Question: i am using Interop.Excel to export data from datatable and generate line chart too.
i could successfully export data to excel from data like this way
'''
public static bool Export(System.Data.DataTable dt, string sheetName)
{
object Missing = System.Reflection.Missing.Value;
Excel.Application oXL;
Excel.Workbook oWB;
Excel.Worksheet oSheet;
Excel.Range oRange;
try
{
// Start Excel and get Application object.
oXL = new Excel.Application();
// Set some properties
oXL.Visible = false;
oXL.DisplayAlerts = false;
// Get a new workbook.
oWB = oXL.Workbooks.Add(Missing);
// Get the Active sheet
oSheet = (Excel.Worksheet)oWB.ActiveSheet;
oSheet.Name = sheetName;
oSheet.Cells[1, 1] = "Daily Finished Job History " + DateTime.Now.ToString("dd/MM/yyyy");
oSheet.get_Range("A1", "A1").ColumnWidth = 13;
oSheet.get_Range("B1", "B1").ColumnWidth = 13;
oSheet.get_Range("C1", "C1").ColumnWidth = 25;
oSheet.get_Range("A1", "C1").Font.Size = 14;
oSheet.get_Range("A1", "C1").Font.Bold = true;
oSheet.get_Range("A1", "C1").Merge(true);
oSheet.get_Range("A1", "C1").Cells.HorizontalAlignment = Excel.XlHAlign.xlHAlignCenter;
oSheet.get_Range("A3", "C3").Font.Bold = true;
int rowCount = 3;
for (int i = 1; i < dt.Columns.Count + 1; i++)
{
oSheet.Cells[rowCount, i] = dt.Columns[i - 1].ColumnName;
}
foreach (DataRow dr in dt.Rows)
{
rowCount += 1;
for (int i = 1; i < dt.Columns.Count + 1; i++)
{
oSheet.Cells[rowCount, i] = dr[i - 1].ToString();
}
}
// Resize the columns
oRange = oSheet.get_Range(oSheet.Cells[1, 1],
oSheet.Cells[rowCount, dt.Columns.Count]);
//oRange.EntireColumn.AutoFit();
// Save the sheet and close
oSheet = null;
oRange = null;
string strParentDirectory = GetParentDirectory();
strParentDirectory = strParentDirectory + "\Data";
if (!Directory.Exists(strParentDirectory))
{
Directory.CreateDirectory(strParentDirectory);
}
string strFileName = strParentDirectory + "\DailyFinishedJobHistory_" + DateTime.Now.ToString("yyyyMMdd") + ".xls";
if (File.Exists(strFileName))
{
File.Delete(strFileName);
}
FileStream file = new FileStream(strFileName, FileMode.Create);
file.Close();
oWB.SaveAs(strFileName, Excel.XlFileFormat.xlWorkbookNormal,
Missing, Missing, Missing, Missing,
Excel.XlSaveAsAccessMode.xlExclusive,
Missing, Missing, Missing,
Missing, Missing);
oWB.Close(Missing, Missing, Missing);
oWB = null;
oXL.Quit();
}
catch
{
throw;
}
finally
{
// Clean up
// NOTE: When in release mode, this does the trick
GC.WaitForPendingFinalizers();
GC.Collect();
GC.WaitForPendingFinalizers();
GC.Collect();
}
return true;
}
public static string GetParentDirectory()
{
System.IO.DirectoryInfo myDirectory = new DirectoryInfo(Environment.CurrentDirectory);
return myDirectory.Parent.Parent.FullName;
}
'''
now i want to generate chart in same sheet based on data from my datatable.
my excel file would look like as follows

i read few article & code to generate chart from this links
<URL>
<URL>
<URL>
but still not being able to understand the code to generate line chart. it would be great help if some help me to generate chart in same sheet like the image i have given here.
thanks
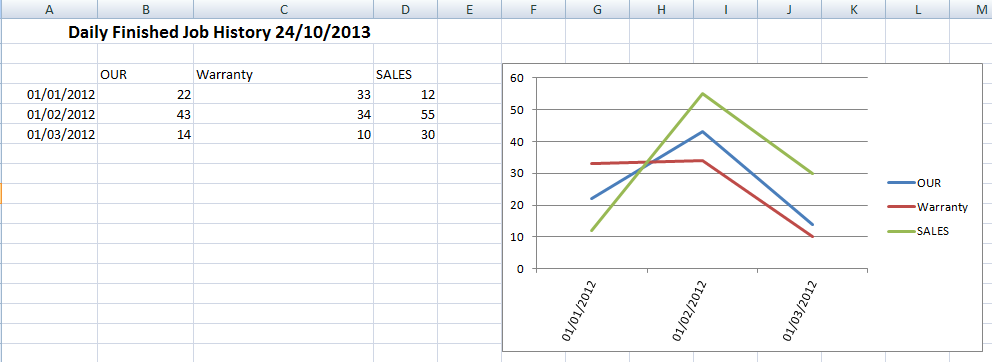
Answer: Try this as a starting point:
'''
'Create & Format Chart
Dim oChart As Excel.Chart
oChart = oXL.Parent.Charts.Add
With oChart
.Name = "History"
.HasTitle = True
.ChartTitle.Font.ColorIndex = 11
.ChartTitle.Font.Bold = True
.ChartTitle.Font.Size = 12
.ChartTitle.Font.Name = "Arial"
.ChartTitle.Text = "Job History"
.ChartType = Excel.XlChartType.xlLine
.HasLegend = True
.SeriesCollection(1).XValues = "=Sheet1!$A$4:$A$6"
.SeriesCollection(1).Name = "=Sheet1!$B$3"
.SeriesCollection(2).Name = "=Sheet1!$C$3"
.SeriesCollection(3).Name = "=Sheet1!$D$3"
End With
'''